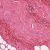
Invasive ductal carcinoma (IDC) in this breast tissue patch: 0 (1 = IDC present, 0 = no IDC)